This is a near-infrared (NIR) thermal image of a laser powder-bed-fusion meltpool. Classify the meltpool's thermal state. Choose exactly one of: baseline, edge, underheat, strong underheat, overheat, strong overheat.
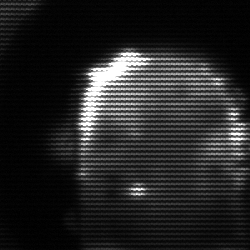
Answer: baseline